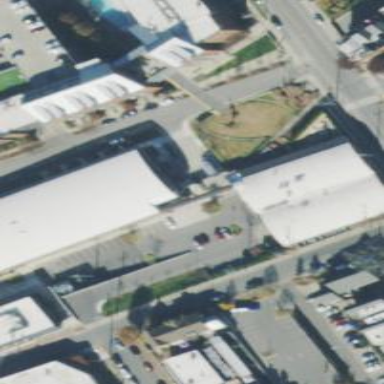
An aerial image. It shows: Restaurant in building.